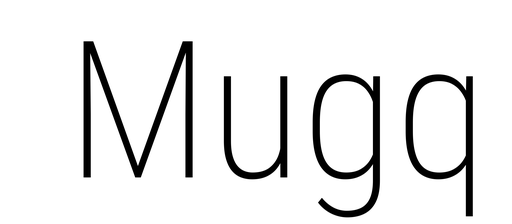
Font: Roboto_Condensed_ExtraLight